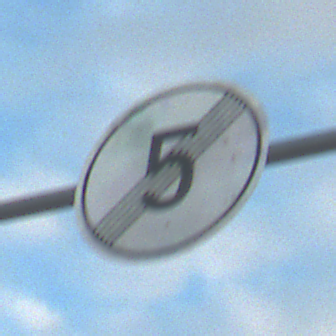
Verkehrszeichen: EndeGeschwindigkeit5
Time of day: SunriseSunset
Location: Outdoor (RoadRail)
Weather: PartlyCloudy
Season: NotSpecified
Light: Natural